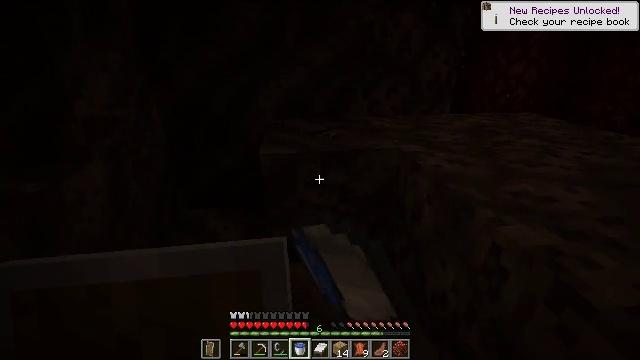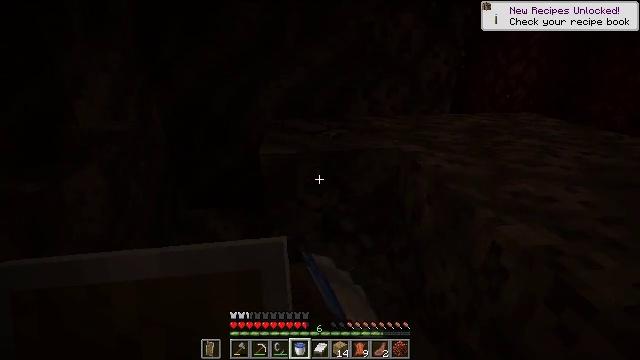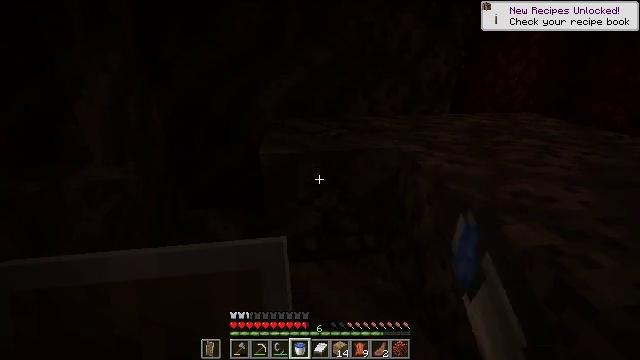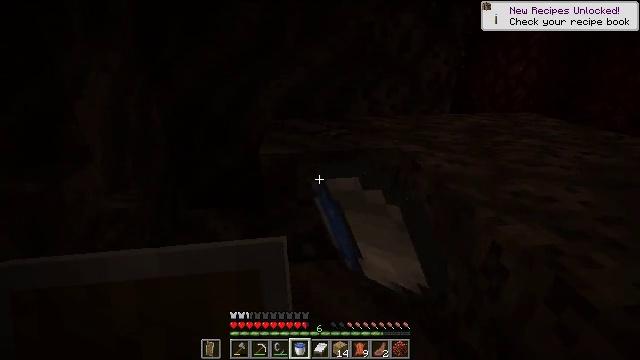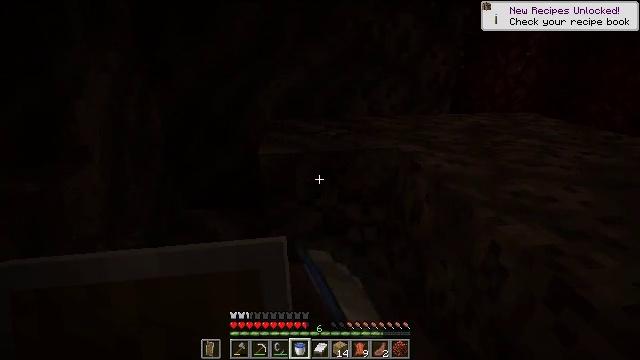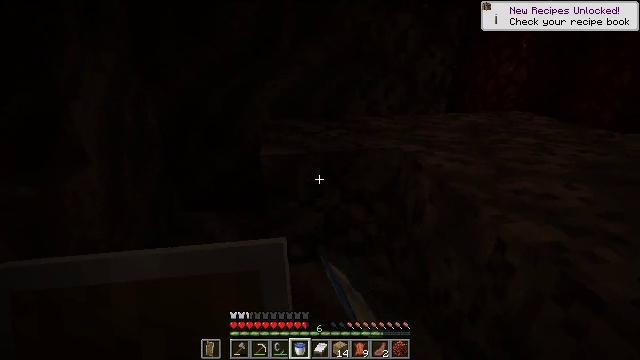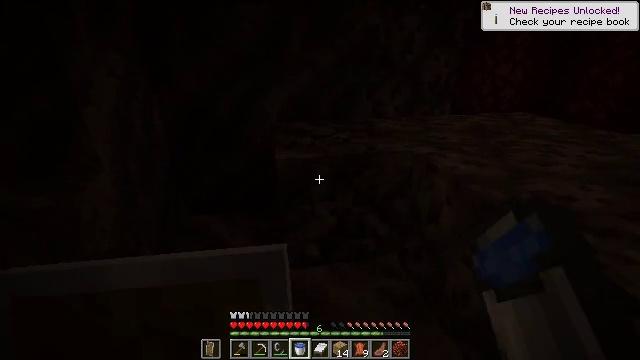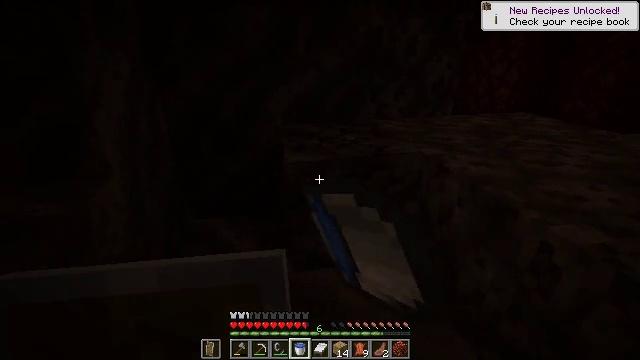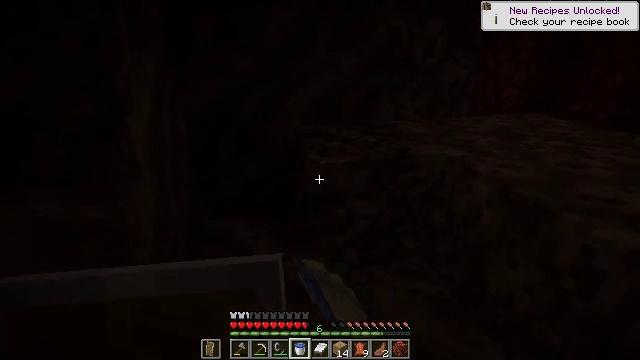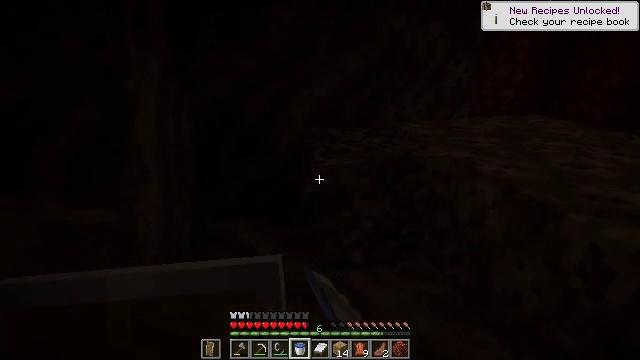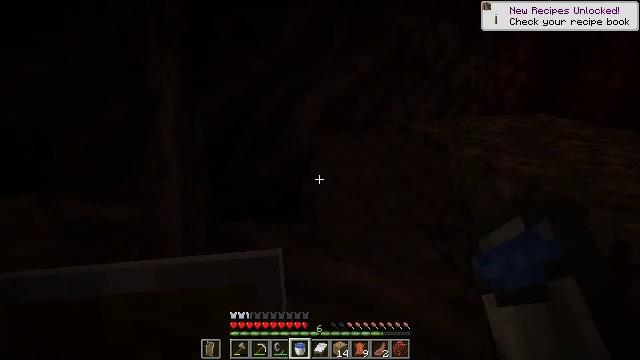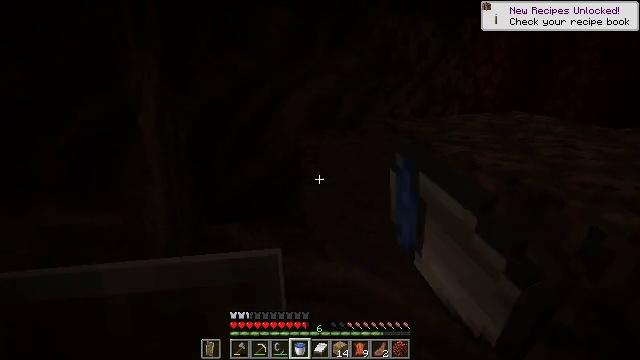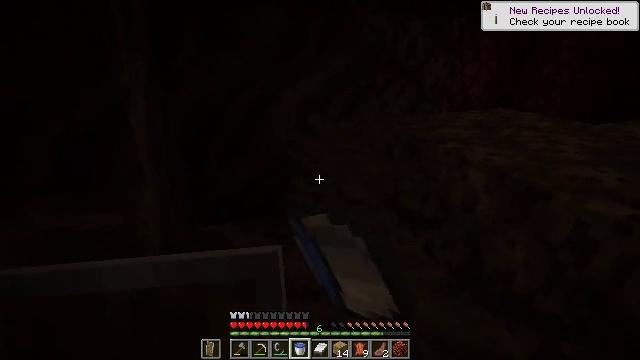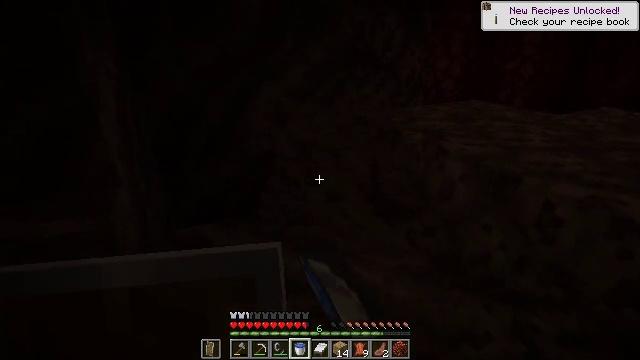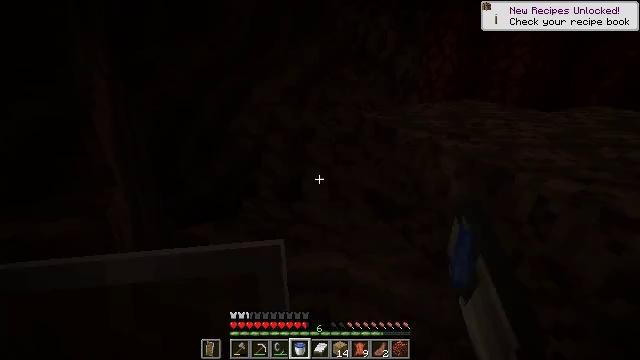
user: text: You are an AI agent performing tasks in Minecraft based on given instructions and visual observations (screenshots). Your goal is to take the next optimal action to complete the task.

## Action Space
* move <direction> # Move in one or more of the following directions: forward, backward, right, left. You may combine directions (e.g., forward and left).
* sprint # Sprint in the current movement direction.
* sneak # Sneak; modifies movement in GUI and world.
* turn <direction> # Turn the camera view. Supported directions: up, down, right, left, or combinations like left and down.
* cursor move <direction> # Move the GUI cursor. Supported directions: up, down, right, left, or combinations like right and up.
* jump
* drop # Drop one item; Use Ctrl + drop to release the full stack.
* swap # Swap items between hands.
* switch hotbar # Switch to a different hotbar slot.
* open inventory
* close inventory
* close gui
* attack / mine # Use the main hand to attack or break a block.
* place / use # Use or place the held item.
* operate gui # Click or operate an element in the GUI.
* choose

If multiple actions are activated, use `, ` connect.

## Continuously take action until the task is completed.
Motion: motion action
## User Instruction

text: Mine soul soil in the Nether.
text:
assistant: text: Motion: attack / mine
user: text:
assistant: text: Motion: attack / mine
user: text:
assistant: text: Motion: attack / mine
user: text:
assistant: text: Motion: attack / mine
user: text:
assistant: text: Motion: move left, turn right, attack / mine
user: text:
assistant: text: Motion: move left, turn right, attack / mine
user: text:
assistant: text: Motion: move left, turn right, attack / mine
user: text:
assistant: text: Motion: move left, attack / mine
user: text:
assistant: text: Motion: attack / mine
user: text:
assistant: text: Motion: attack / mine
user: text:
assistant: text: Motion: turn right, attack / mine
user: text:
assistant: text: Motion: turn right, attack / mine
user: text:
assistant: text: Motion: turn right, attack / mine
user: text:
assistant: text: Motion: turn right, attack / mine
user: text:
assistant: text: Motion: attack / mine